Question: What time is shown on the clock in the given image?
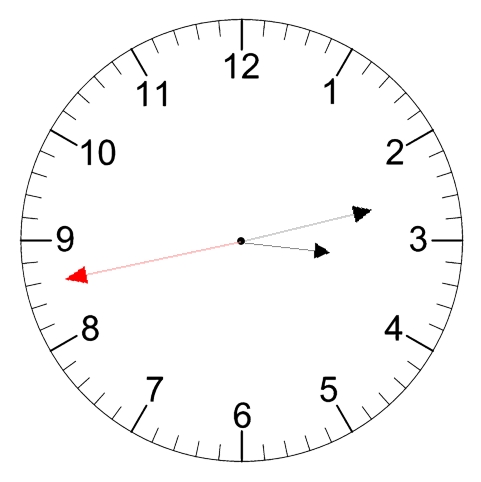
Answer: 03:12:43